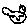
Label: cat